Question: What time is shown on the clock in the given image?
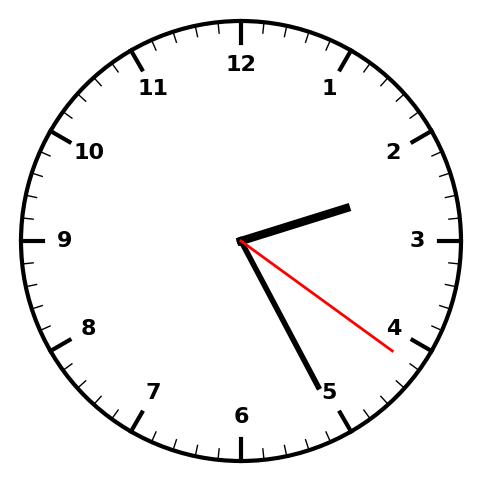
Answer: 02:25:21